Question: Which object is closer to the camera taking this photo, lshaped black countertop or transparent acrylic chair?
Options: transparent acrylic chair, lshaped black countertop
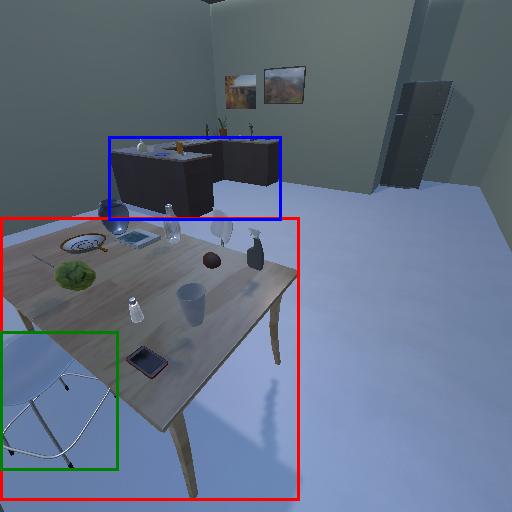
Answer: transparent acrylic chair